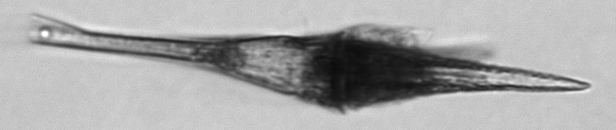
Label: Tripos_furca